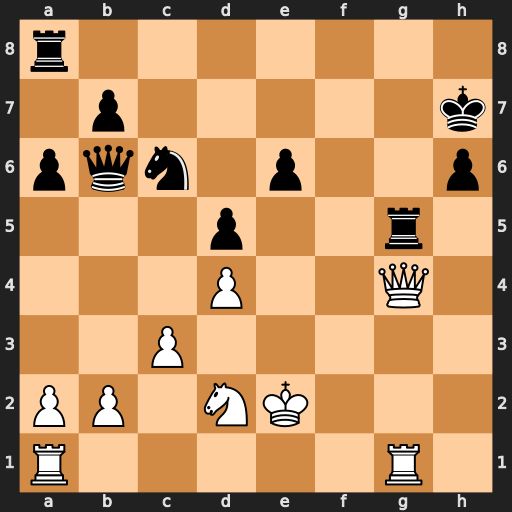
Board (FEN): r7/1p5k/pqn1p2p/3p2r1/3P2Q1/2P5/PP1NK3/R5R1
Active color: w
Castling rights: -
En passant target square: -
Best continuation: Qxg5 Nxd4+ cxd4 hxg5 Rxg5